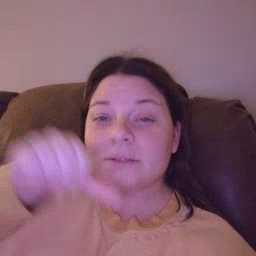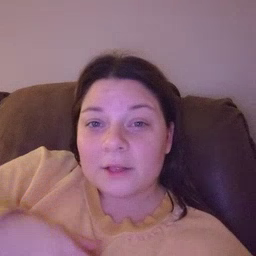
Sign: puzzle